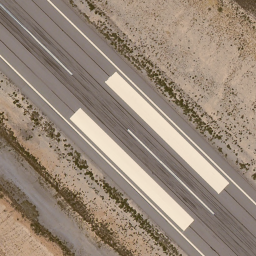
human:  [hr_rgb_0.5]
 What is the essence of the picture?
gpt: runway